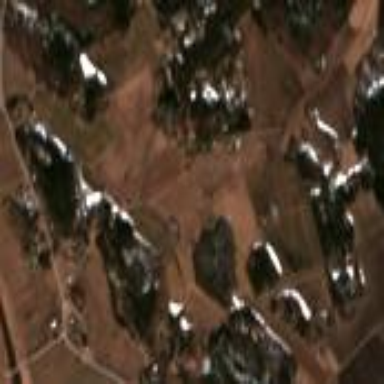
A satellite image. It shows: Picturesque farmland scene.